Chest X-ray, PA view. Patient: 55 years old, sex M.
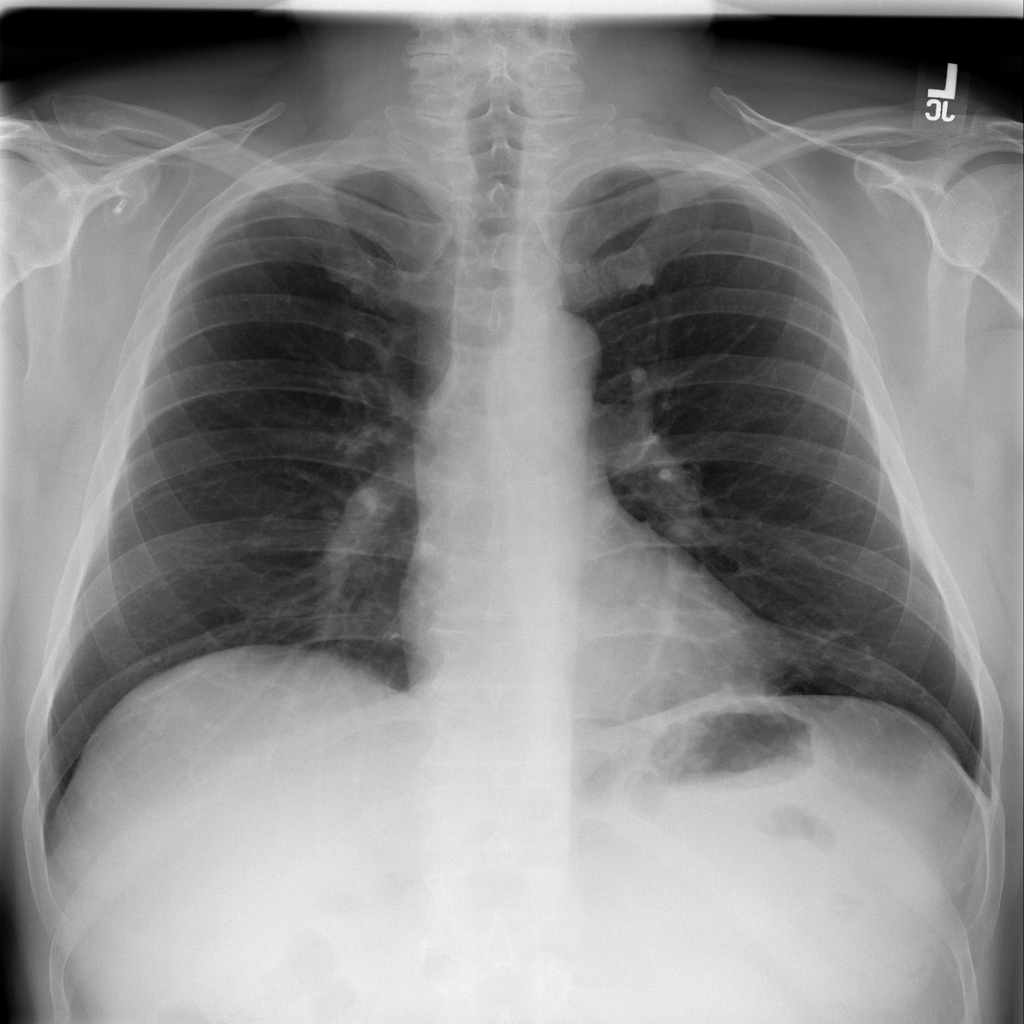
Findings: No Finding